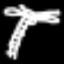
Label: palm tree